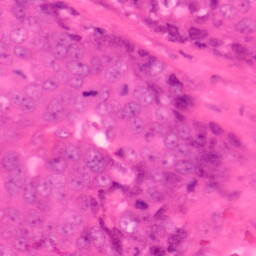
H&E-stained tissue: Colon